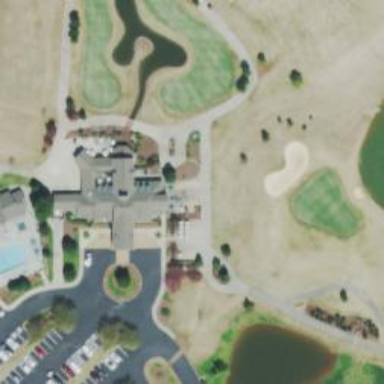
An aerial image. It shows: Golf course.